Question: I want to transform the result of a call from an API to a dataframe.
The result of the API call is a nested dictionary, but the produced dataframe is not as I need it.
In addition to json_normalize, I tried pd.DataFrame.from_dict. However, until now had been unsuccessful. I also tried to flatten the dictionary, but nothing.
I used the following call:
'''
[73] results = requests.get(url).json()
results
'''
And the output was:
'''
{'result': {'totalrows': 3124,
'rows': [{'rownum': 1,
'values': [{'field': 'querydate', 'value': '7/31/2019 3:19 PM'},
{'field': 'issueid', 'value': 472683},
{'field': 'ticker', 'value': 'AAPL'},
{'field': 'companyname', 'value': 'APPLE INC'},
{'field': 'issuetitle', 'value': 'COM'},
{'field': 'filerid', 'value': <PHONE>}]},
{'rownum': 2,
'values': [{'field': 'querydate', 'value': '7/31/2019 3:19 PM'},
{'field': 'issueid', 'value': 472683},
{'field': 'ticker', 'value': 'AAPL'},
{'field': 'companyname', 'value': 'APPLE INC'},
{'field': 'issuetitle', 'value': 'COM'},
{'field': 'filerid', 'value': <PHONE>}]},
{'rownum': 3,
'values': [{'field': 'querydate', 'value': '7/31/2019 3:19 PM'},
{'field': 'issueid', 'value': 472683},
{'field': 'ticker', 'value': 'AAPL'},
{'field': 'companyname', 'value': 'APPLE INC'},
{'field': 'issuetitle', 'value': 'COM'},
{'field': 'filerid', 'value': <PHONE>}]}
'''
Then to produce the data frame, I used the following code:
'''
[74] Owners = results['result']['rows']
df1 = json_normalize(Owners)
df1.head()
'''
This was the output:
'''
rownum values
0 1 [{'field': 'querydate', 'value': '7/31/2019 3:19 PM'},
{'field': 'issueid', 'value': 472683}, {'field':
'ticker', 'value': 'AAPL'}, {'field': 'companyname',
'value': 'APPLE INC'}, {'field': 'issuetitle', 'value':
'COM'}, {'field': 'filerid', 'value': <PHONE>}
1 2 [{'field': 'querydate', 'value': '7/31/2019 3:19 PM'},
{'field': 'issueid', 'value': 472683}, {'field':
'ticker', 'value': 'AAPL'}, {'field': 'companyname',
'value': 'APPLE INC'}, {'field': 'issuetitle', 'value':
'COM'}, {'field': 'filerid', 'value': <PHONE>}
2 3 [{'field': 'querydate', 'value': '7/31/2019 3:19 PM'}, {'field':
'issueid', 'value': 472683}, {'field': 'ticker', 'value': 'AAPL'},
{'field': 'companyname', 'value': 'APPLE INC'}, {'field':
'issuetitle', 'value': 'COM'}, {'field': 'filerid', 'value': <PHONE>}
'''
However, I want to obtain a DataFrame with the following format:

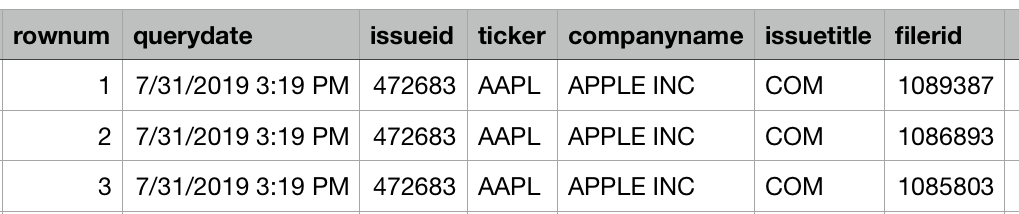
Answer: You can use <URL> but you need to remove all unnecessary data in your data. Actually, you only want to keep the 'field' value and 'value' per row. You can do it with list comprehension:
'''
data = [{ field["field"]:field["value"] for field in row['values']
} for row in data['result']["rows"]]
print(data)
# [{'querydate': '7/31/2019 3:19 PM',
# 'issueid': 472683,
# 'ticker': 'AAPL',
# 'companyname': 'APPLE INC',
# 'issuetitle': 'COM',
# 'filerid': <PHONE>},
# {
# 'querydate': '7/31/2019 3:19 PM',
# 'issueid': 472683,
# 'ticker': 'AAPL',
# 'companyname': 'APPLE INC',
# 'issuetitle': 'COM',
# 'filerid': <PHONE>},
# {
# 'querydate': '7/31/2019 3:19 PM',
# 'issueid': 472683,
# 'ticker': 'AAPL',
# 'companyname': 'APPLE INC',
# 'issuetitle': 'COM',
# 'filerid': <PHONE>
# }]
'''
Once you have this dictionary, you can call 'from_dict' method:
'''
df = pd.DataFrame.from_dict(data)
print(df)
# companyname filerid issueid issuetitle querydate ticker
# 0 APPLE INC <PHONE> 472683 COM 7/31/2019 3:19 PM AAPL
# 1 APPLE INC <PHONE> 472683 COM 7/31/2019 3:19 PM AAPL
# 2 APPLE INC <PHONE> 472683 COM 7/31/2019 3:19 PM AAPL
'''
If you want to get the 'rownum' as a column (or index):
'''
data = [{**{field["field"]:field["value"] for field in row['values']}, **{'rownum': row["rownum"]}} for row in data['result']["rows"]]
df = pd.DataFrame.from_dict(data)
print(df)
# companyname filerid issueid issuetitle querydate rownum ticker
# 0 APPLE INC <PHONE> 472683 COM 7/31/2019 3:19 PM 1 AAPL
# 1 APPLE INC <PHONE> 472683 COM 7/31/2019 3:19 PM 2 AAPL
# 2 APPLE INC <PHONE> 472683 COM 7/31/2019 3:19 PM 3 AAPL
'''